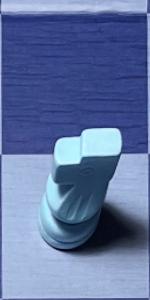
Label: Knight_White